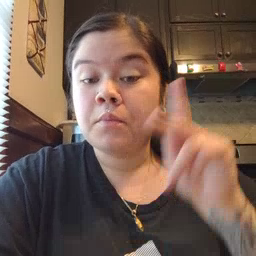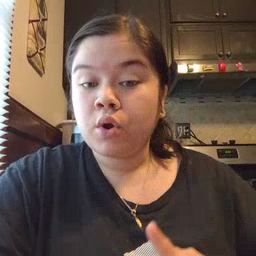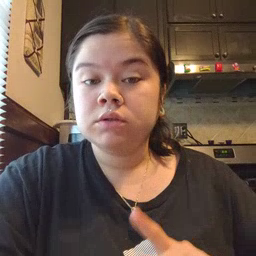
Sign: person